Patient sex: F
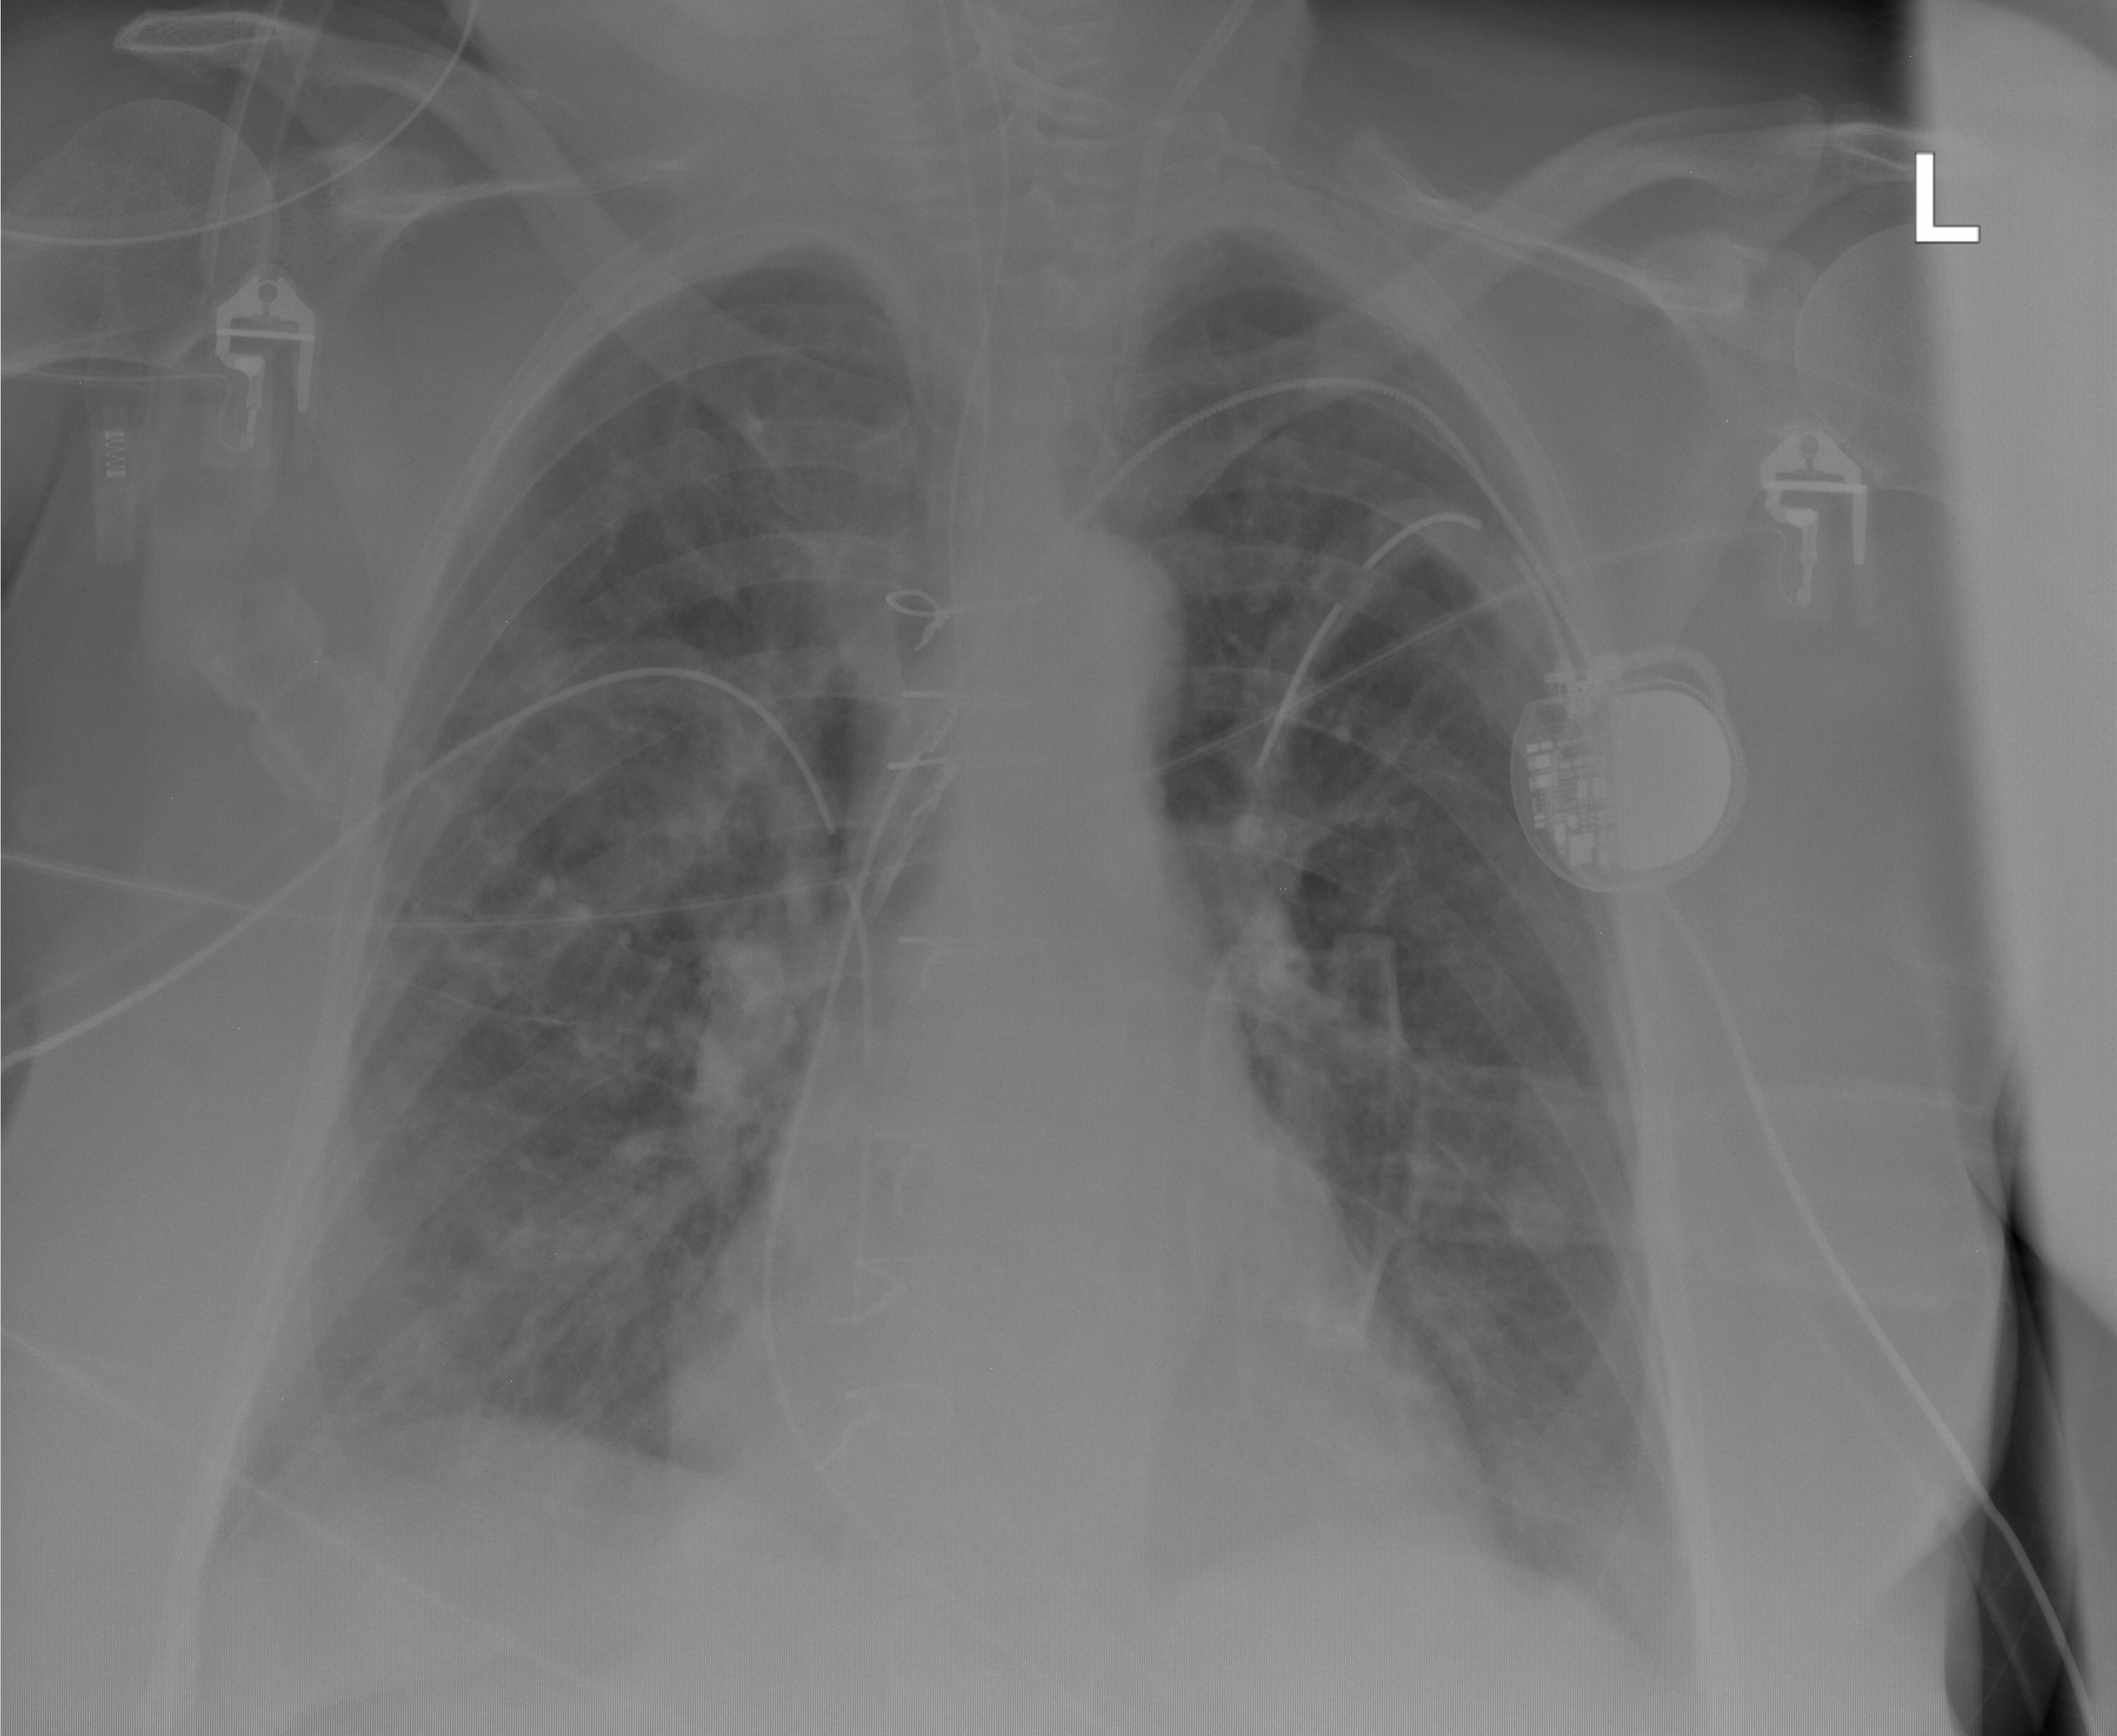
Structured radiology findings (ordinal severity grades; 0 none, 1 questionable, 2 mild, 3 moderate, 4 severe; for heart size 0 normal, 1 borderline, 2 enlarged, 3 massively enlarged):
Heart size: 2
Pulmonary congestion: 0
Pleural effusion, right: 0
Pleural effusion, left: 0
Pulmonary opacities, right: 0
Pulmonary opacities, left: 0
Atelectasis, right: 2
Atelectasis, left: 1